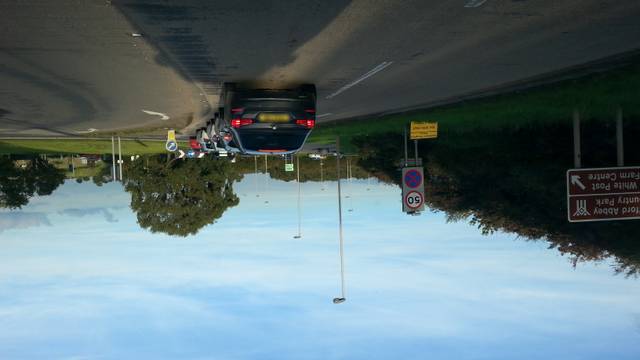
Region: United Kingdom
Coordinates: 53.12, -1.063